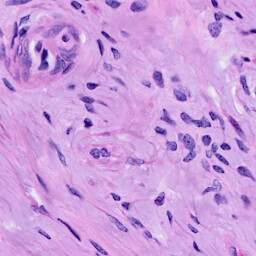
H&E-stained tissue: Cervix